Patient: sex M, age 24
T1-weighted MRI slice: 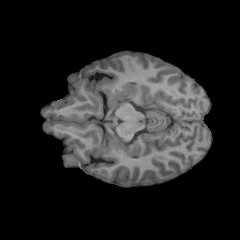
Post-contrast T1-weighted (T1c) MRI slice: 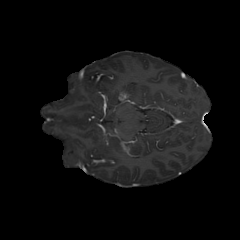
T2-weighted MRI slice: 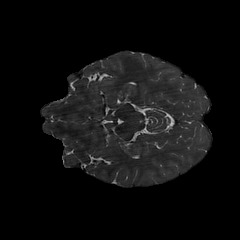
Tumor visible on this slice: yes
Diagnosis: Astrocytoma, IDH-mutant
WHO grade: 2